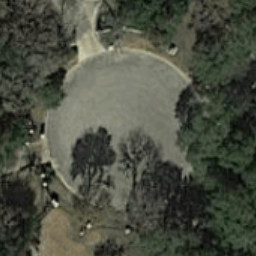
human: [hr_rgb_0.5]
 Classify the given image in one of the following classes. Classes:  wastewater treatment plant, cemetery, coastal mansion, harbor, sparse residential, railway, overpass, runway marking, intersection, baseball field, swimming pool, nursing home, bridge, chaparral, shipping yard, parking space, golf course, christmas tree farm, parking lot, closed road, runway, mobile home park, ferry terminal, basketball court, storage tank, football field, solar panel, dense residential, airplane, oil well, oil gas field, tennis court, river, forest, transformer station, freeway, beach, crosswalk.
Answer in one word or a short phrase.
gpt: closed road